Current action and preconditions to check: trajectory_clear

Your task: For each precondition in the list above, predict whether it will hold at this action.

Consider the current scene as observed from the mobile robot's camera, and analyze the predicted future states of all dynamic agents (e.g., people, animals, vehicles, or any moving entities) within the NEXT SECOND.

IMPORTANT: Only answer "very likely" if you are absolutely certain—based on strong, clear evidence—that a dynamic agent will violate the precondition in the predicted future state. Do NOT answer "very likely" for unlikely, ambiguous, or low-probability risks.

Ask yourself for each precondition: Is there a high probability, with clear and convincing evidence, that the predicted future states of any dynamic agent will interfere with the predicted future state of the currently executing action within the NEXT SECOND, causing that precondition to fail?

Assess the risk level based on these predictions. Use "likely" or "very likely" if motions create a clear risk of interference.

Use "neutral" or "improbable" if agents are nearby but their predicted paths are clearly diverging or non-conflicting.

Failure Risk Categories: "very improbable", "improbable", "neutral", "likely", "very likely"

Answer Format: Output ONLY the probability_of_failure value from these categories: "very improbable", "improbable", "neutral", "likely", "very likely"

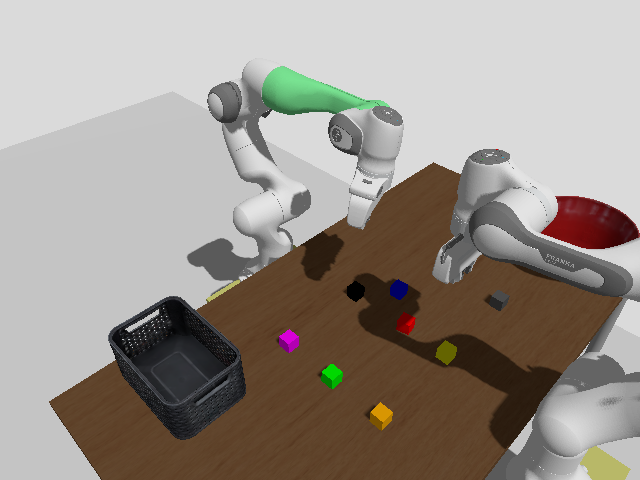

Answer: improbable